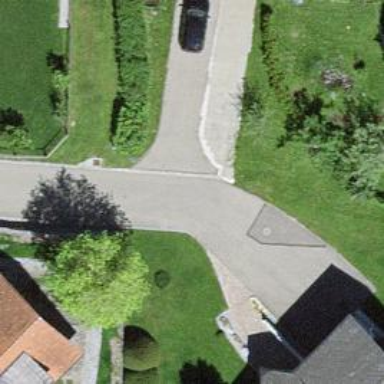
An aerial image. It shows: Residential road with asphalt surface and no sidewalk.